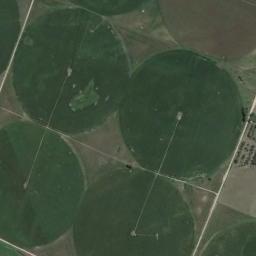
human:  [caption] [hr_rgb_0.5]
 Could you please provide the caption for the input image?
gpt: Several dark green circular farmlands are on the ground and some roads beside .

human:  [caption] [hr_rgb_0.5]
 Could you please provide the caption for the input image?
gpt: Four neatly arranged circular green fields .

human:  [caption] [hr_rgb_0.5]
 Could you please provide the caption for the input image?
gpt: Some green circle farmland are in the bare land .

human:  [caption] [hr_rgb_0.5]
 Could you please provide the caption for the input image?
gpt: Only the round field at the top left is green .

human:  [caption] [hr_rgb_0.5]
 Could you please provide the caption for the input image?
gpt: There are four green circular farmlands of the same size .